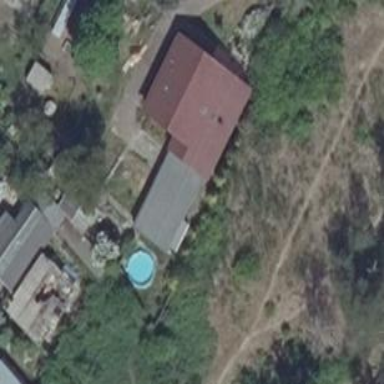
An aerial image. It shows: Detached building.